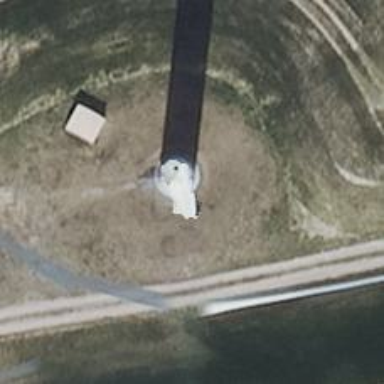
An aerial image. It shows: Wind generator using horizontal axis wind turbines.